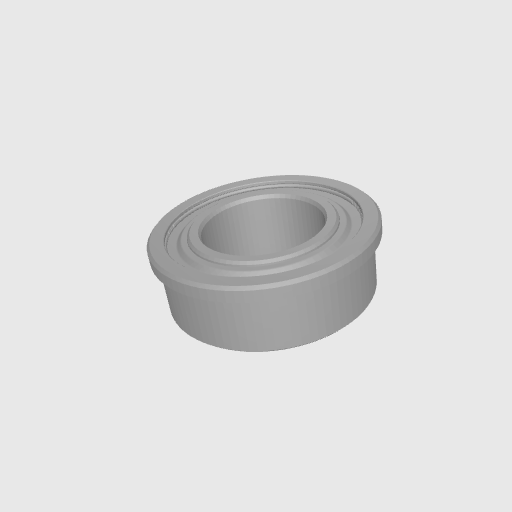
Part: Bearing8ID